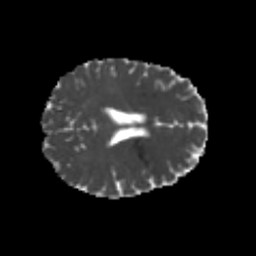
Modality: MD
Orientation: axial
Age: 21
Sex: female
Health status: healthy
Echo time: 0.074 s